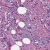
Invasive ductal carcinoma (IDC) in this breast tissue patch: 1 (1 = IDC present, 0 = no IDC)